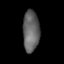
Tissue: lung
Cell type: Epithelial cells
Senescence score: 0.6069
Nuclear area (px): 669
Mean DAPI intensity: 99.23